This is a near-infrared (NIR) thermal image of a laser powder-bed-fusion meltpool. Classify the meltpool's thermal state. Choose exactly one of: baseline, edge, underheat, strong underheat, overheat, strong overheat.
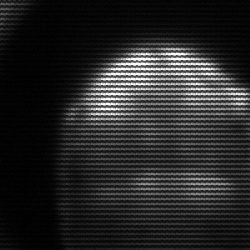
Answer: edge